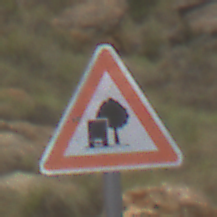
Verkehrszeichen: UnzureichendesLichtraumprofil
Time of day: Midday
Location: Outdoor (Nature)
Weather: Overcast
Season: NotSpecified
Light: Natural